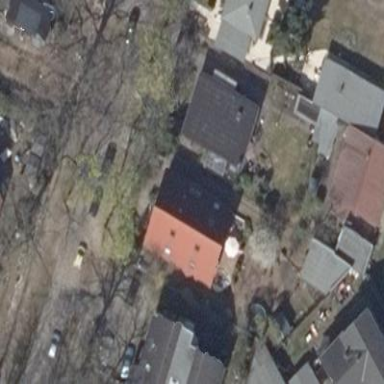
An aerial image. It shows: Residential building with gabled roof.